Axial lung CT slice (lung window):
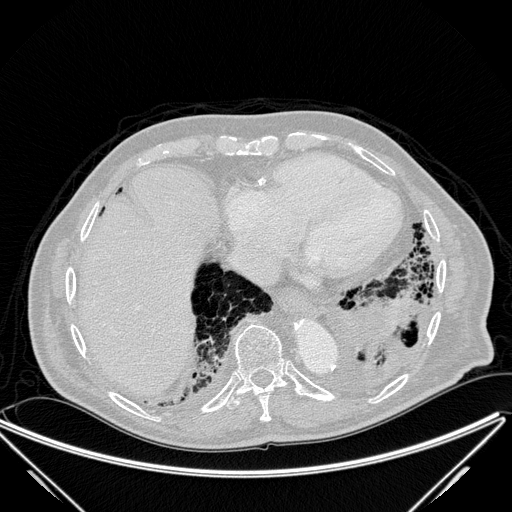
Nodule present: no